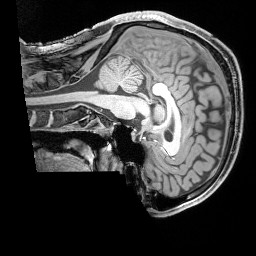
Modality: T1w
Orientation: sagittal
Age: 35
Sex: male
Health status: healthy
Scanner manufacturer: siemens
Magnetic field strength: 3 T
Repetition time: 1.65 s
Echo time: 0.00182 s